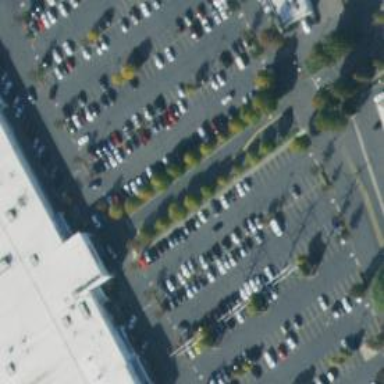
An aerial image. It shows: Trolley bay.